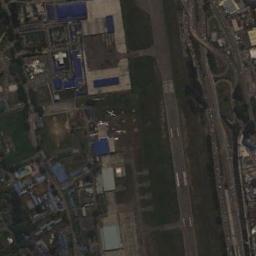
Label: airport